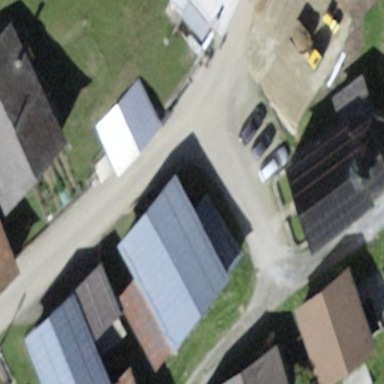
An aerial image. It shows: Shed building.